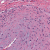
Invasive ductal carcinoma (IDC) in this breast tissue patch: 1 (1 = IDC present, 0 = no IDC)